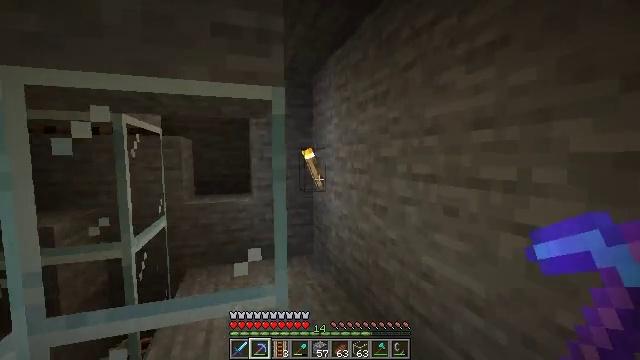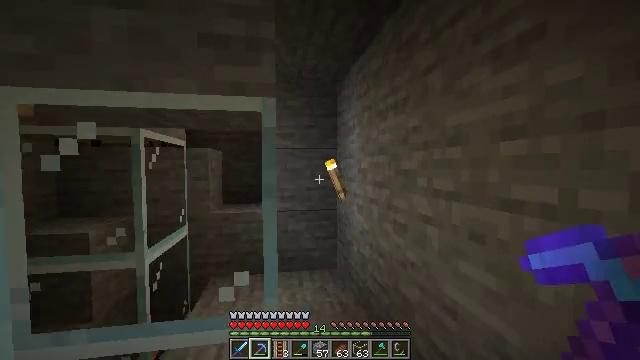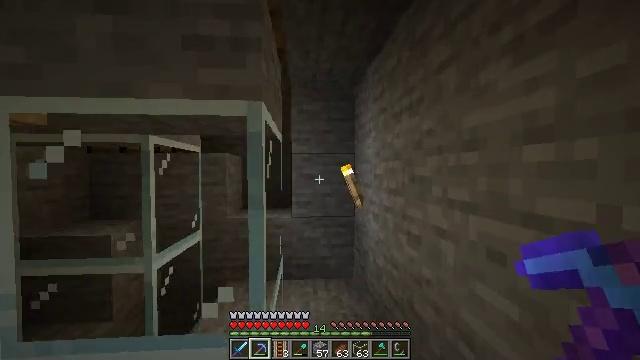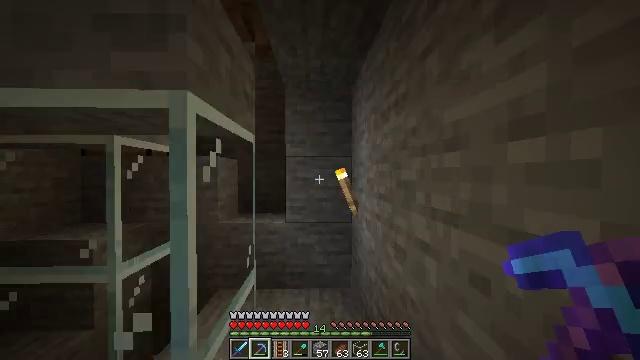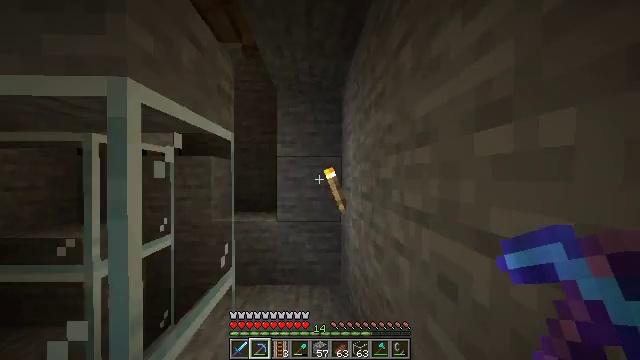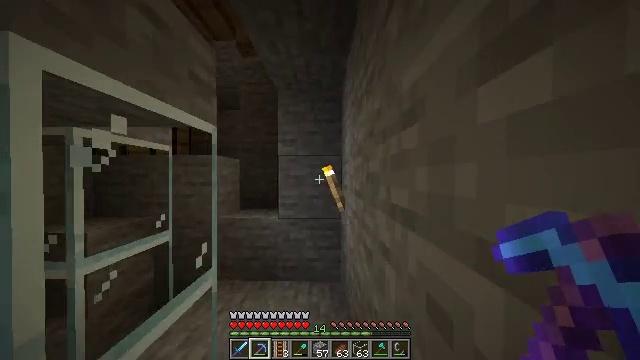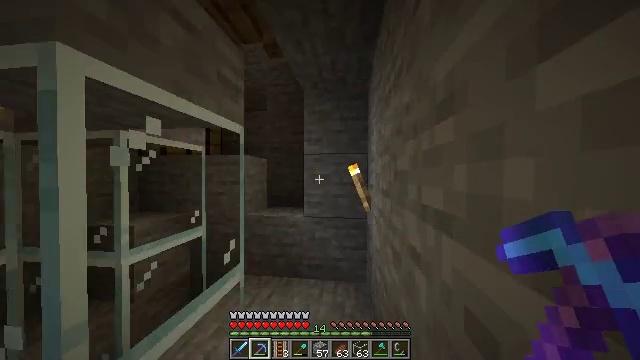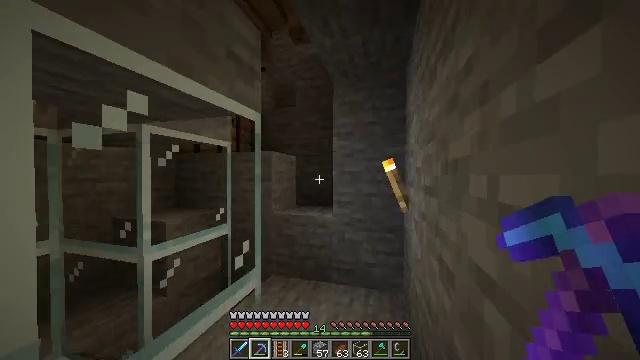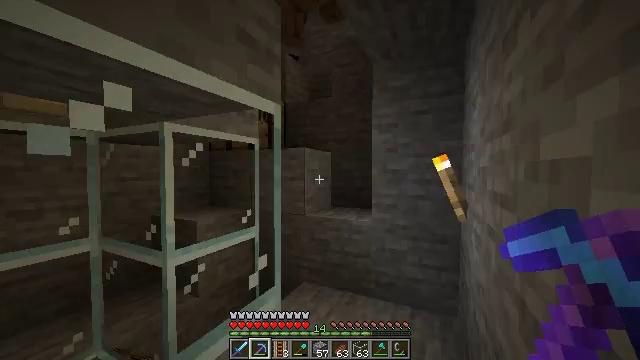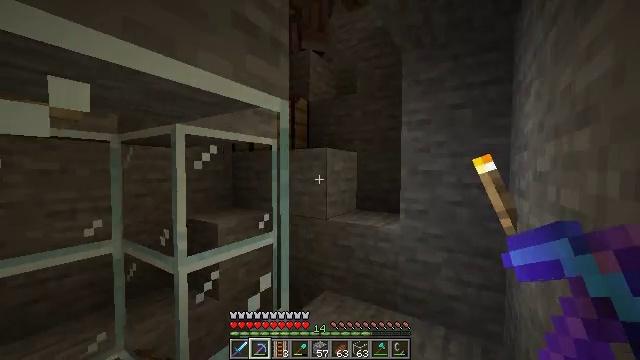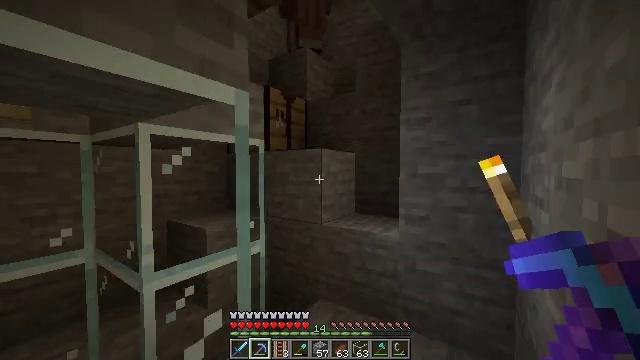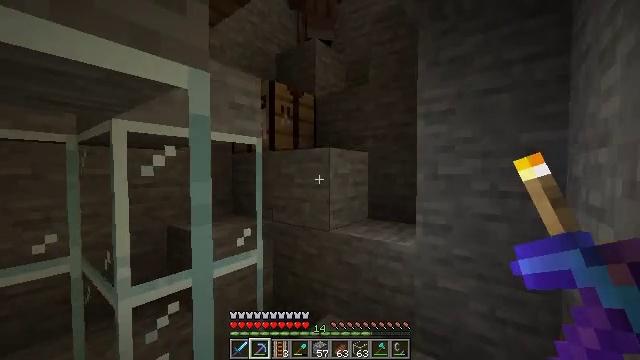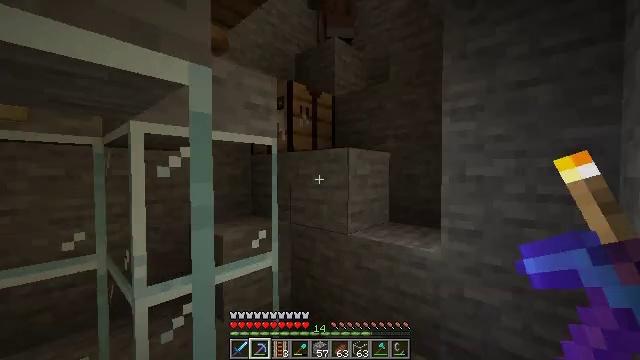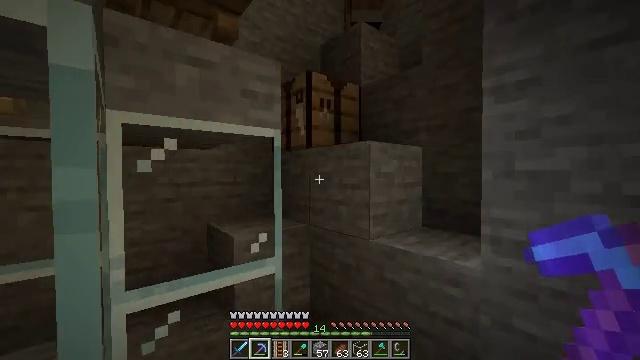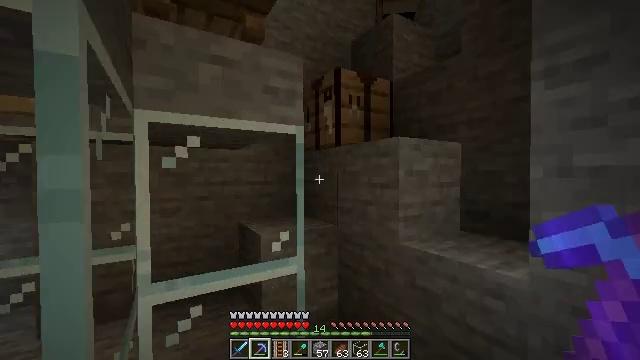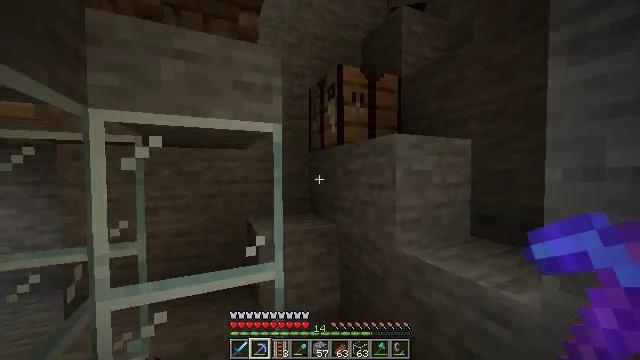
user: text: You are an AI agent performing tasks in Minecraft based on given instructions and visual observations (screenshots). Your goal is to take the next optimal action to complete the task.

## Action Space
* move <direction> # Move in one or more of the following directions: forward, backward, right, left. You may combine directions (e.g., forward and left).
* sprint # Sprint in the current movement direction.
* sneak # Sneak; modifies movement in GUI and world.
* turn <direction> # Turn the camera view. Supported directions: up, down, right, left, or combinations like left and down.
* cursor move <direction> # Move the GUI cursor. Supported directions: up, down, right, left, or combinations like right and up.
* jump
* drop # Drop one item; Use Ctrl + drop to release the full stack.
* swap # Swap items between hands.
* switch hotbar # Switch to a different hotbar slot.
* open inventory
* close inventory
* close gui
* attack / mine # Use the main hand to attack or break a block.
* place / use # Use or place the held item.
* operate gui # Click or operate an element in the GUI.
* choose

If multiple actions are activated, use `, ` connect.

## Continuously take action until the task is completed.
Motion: motion action
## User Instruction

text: Shatter the glass to collect it.
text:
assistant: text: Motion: move forward and move right, turn left and up
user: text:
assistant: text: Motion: move forward and move right, turn left and up
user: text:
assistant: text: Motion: move forward and move right, sprint, turn left
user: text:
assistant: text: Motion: move forward and move right, sprint
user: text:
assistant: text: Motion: move forward and move right, sprint, turn left
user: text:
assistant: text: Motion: move forward and move right, sprint, turn left
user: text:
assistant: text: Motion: move forward and move right, sprint, turn left
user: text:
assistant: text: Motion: move forward and move right, sprint, turn left
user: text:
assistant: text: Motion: move forward and move right, sprint, turn left
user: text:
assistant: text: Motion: move forward and move right, sprint, turn left
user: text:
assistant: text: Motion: move forward and move right, sprint, turn left
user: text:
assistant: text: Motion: move forward and move right, sprint, turn left
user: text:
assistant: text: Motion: move forward and move right, sprint, turn left
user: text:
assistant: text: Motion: move forward and move right, sprint, turn left
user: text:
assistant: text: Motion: move forward and move right, sprint, turn left
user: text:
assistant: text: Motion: move forward and move right, sprint, turn left
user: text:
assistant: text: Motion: move forward and move right, sprint, turn left and down
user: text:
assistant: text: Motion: move forward and move right, sprint, turn left and down
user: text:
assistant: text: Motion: move forward and move right, sprint, turn left and down
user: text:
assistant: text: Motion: move forward and move right, sprint, turn left and down
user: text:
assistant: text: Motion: move forward and move right, sprint, turn left and down
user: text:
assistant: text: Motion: move forward and move right, sprint, turn left and down, jump
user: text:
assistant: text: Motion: move forward, sprint, turn down, jump
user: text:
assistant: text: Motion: move forward, sprint, turn down, jump
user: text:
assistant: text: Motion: move forward and move right, sprint, turn down, jump
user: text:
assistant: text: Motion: move forward and move right, sprint, turn left and down
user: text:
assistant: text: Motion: move forward and move right, sprint, turn left and down
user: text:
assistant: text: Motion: move forward and move right, sprint, turn left and down
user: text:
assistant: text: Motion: move forward and move right, sprint, turn left and down
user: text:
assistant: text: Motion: move forward and move right, sprint, turn left and down